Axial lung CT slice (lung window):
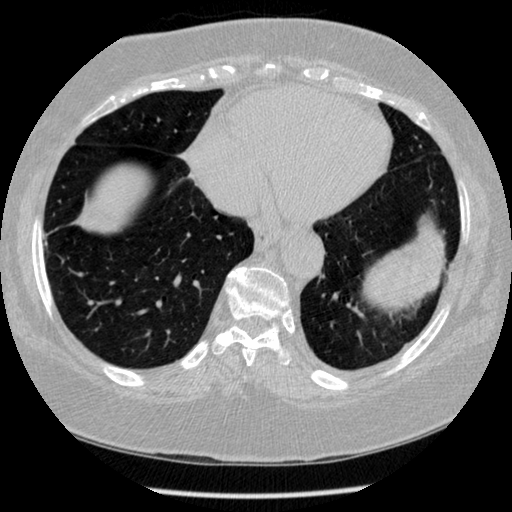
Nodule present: no